Field crop: maize
Growth stage: 2
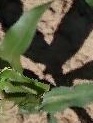
Species: maize